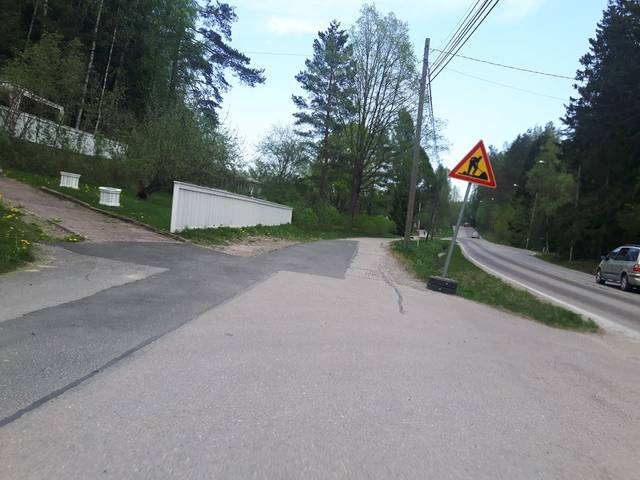
Region: Finland
Coordinates: 60.402, 25.722